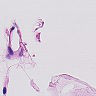
Metastatic tissue present: no